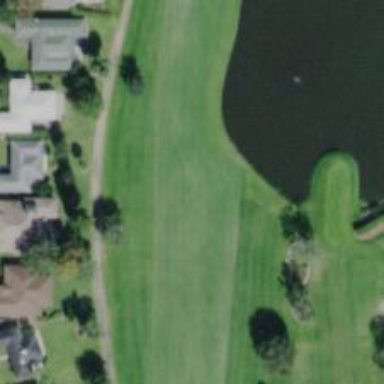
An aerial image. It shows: Golf hole.